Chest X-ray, AP view. Patient: 60 years old, sex M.
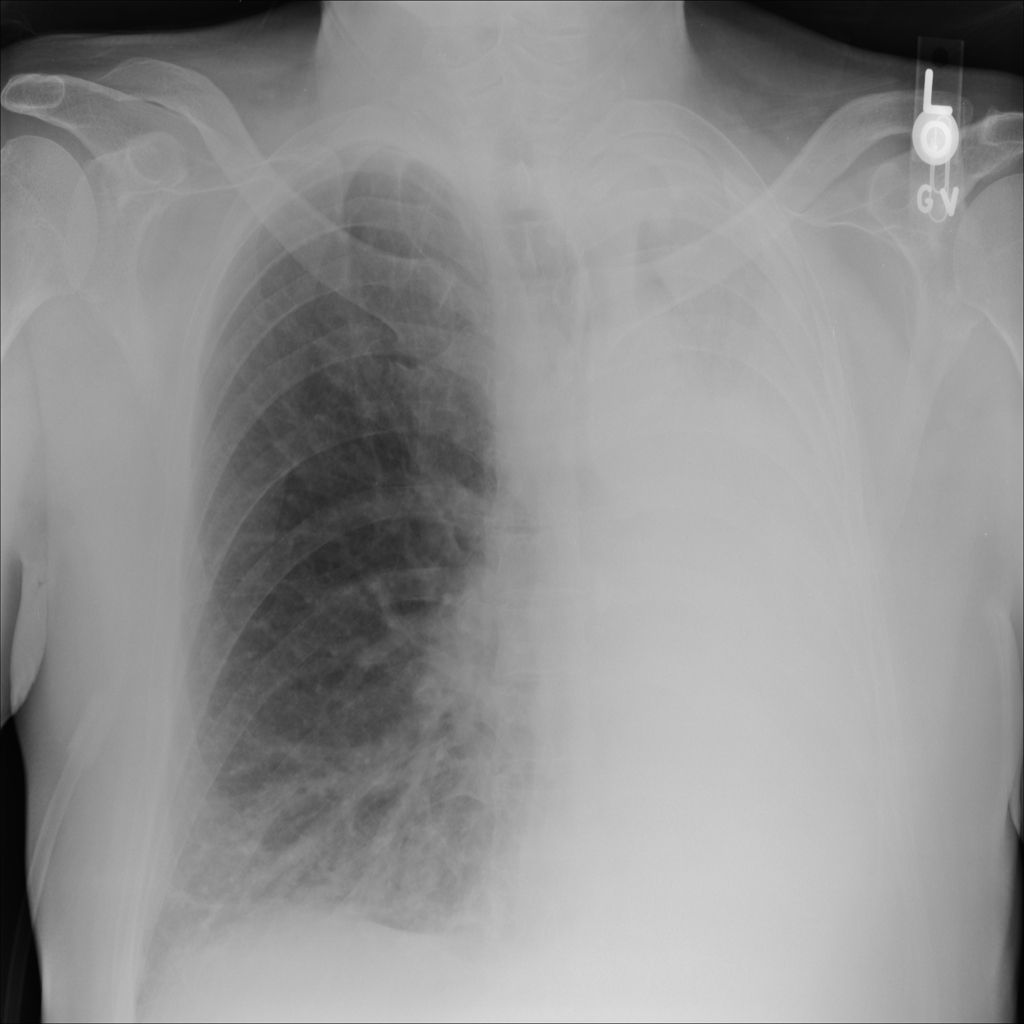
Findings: No Finding